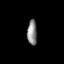
Tissue: lung
Cell type: Endothelial cells
Senescence score: 0.7239
Nuclear area (px): 239
Mean DAPI intensity: 138.18